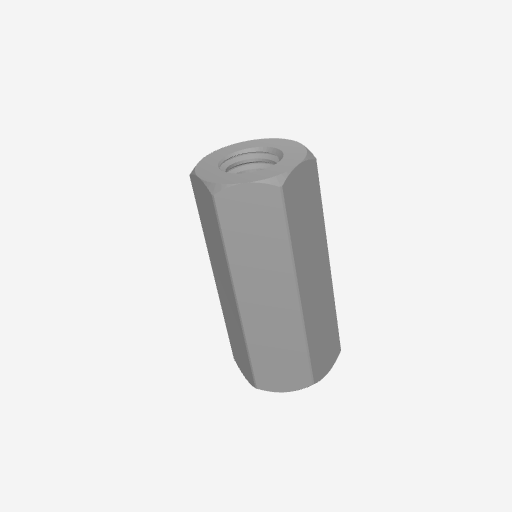
Part: Standoff8RID16